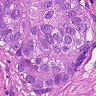
Metastatic tissue present: yes